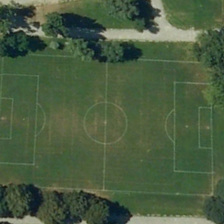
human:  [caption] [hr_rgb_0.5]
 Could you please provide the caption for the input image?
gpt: some sparse green trees are around a playground .

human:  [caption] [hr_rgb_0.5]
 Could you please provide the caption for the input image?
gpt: some sparse green trees are around a playground .

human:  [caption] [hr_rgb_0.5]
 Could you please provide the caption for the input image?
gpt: some sparse green trees are around a playground .

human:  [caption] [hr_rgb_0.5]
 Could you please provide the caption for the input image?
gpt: some sparse green trees are around a playground .

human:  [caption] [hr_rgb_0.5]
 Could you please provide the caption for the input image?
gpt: some sparse green trees are around a playground .